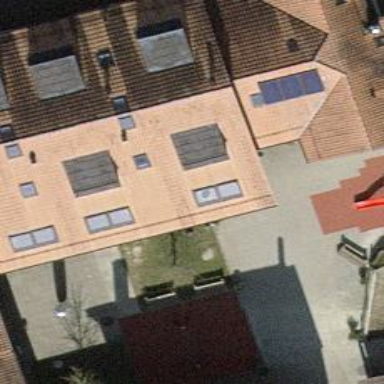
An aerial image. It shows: Cafe.